Question: Is it possible to take a specific part of code from one php file. For a project I have 12 page templates. So in WordPress when I make a new page and want to select a page template, a long list will appear with 12 months.
Here an example of couple months.
<URL>

So the question will be, is it possible to place all php code in one page template. And when you go to a specific url it takes a look to the end of the domain and based on that one part of php code..
Example:
www.domain.com/januari
Takes the part from the url /januari
www.domain.com/februari
Takes the part from the url /februari
In future there will be a lot of page templates so it will look really messy. It should be cleaner if there will be one page template "Months" with all content in it. Hope you understand the problem!
Thanks!
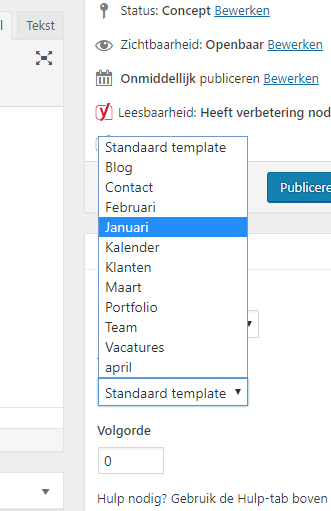
Answer: There are a number of approaches to this problem. My approach will let you keep separate PHP files for each month but only one Page Template will be used.
Let's say 'page-template-month.php' is your template file. And your month specific files have the following structure
'theme-root / - template-parts / - - january.php - - february.php ...'
Now, the approach to get your specific query term and build logic around it.
## Using get_the_ID()
The above function returns the post/page ID and you can build your logic around that ID. Now, your 'page-template-month.php' file will have the following snippet
'''
switch( get_the_ID() ) {
case 5:
// let's assume it's the page for January
get_template_part( 'template-parts/january' );
break;
case 18:
// let's assume it's the page for February
get_template_part( 'template-parts/february' );
break;
}
'''